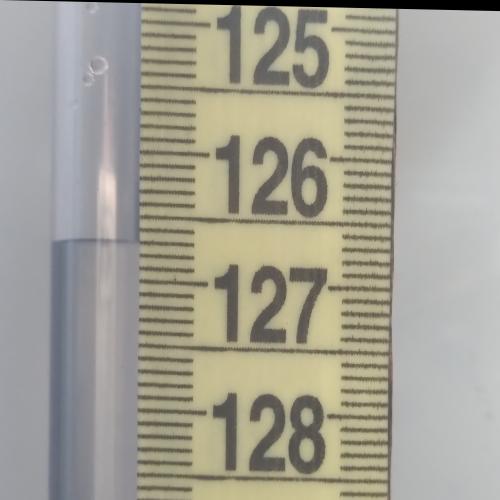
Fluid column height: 126.7 cm